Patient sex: M
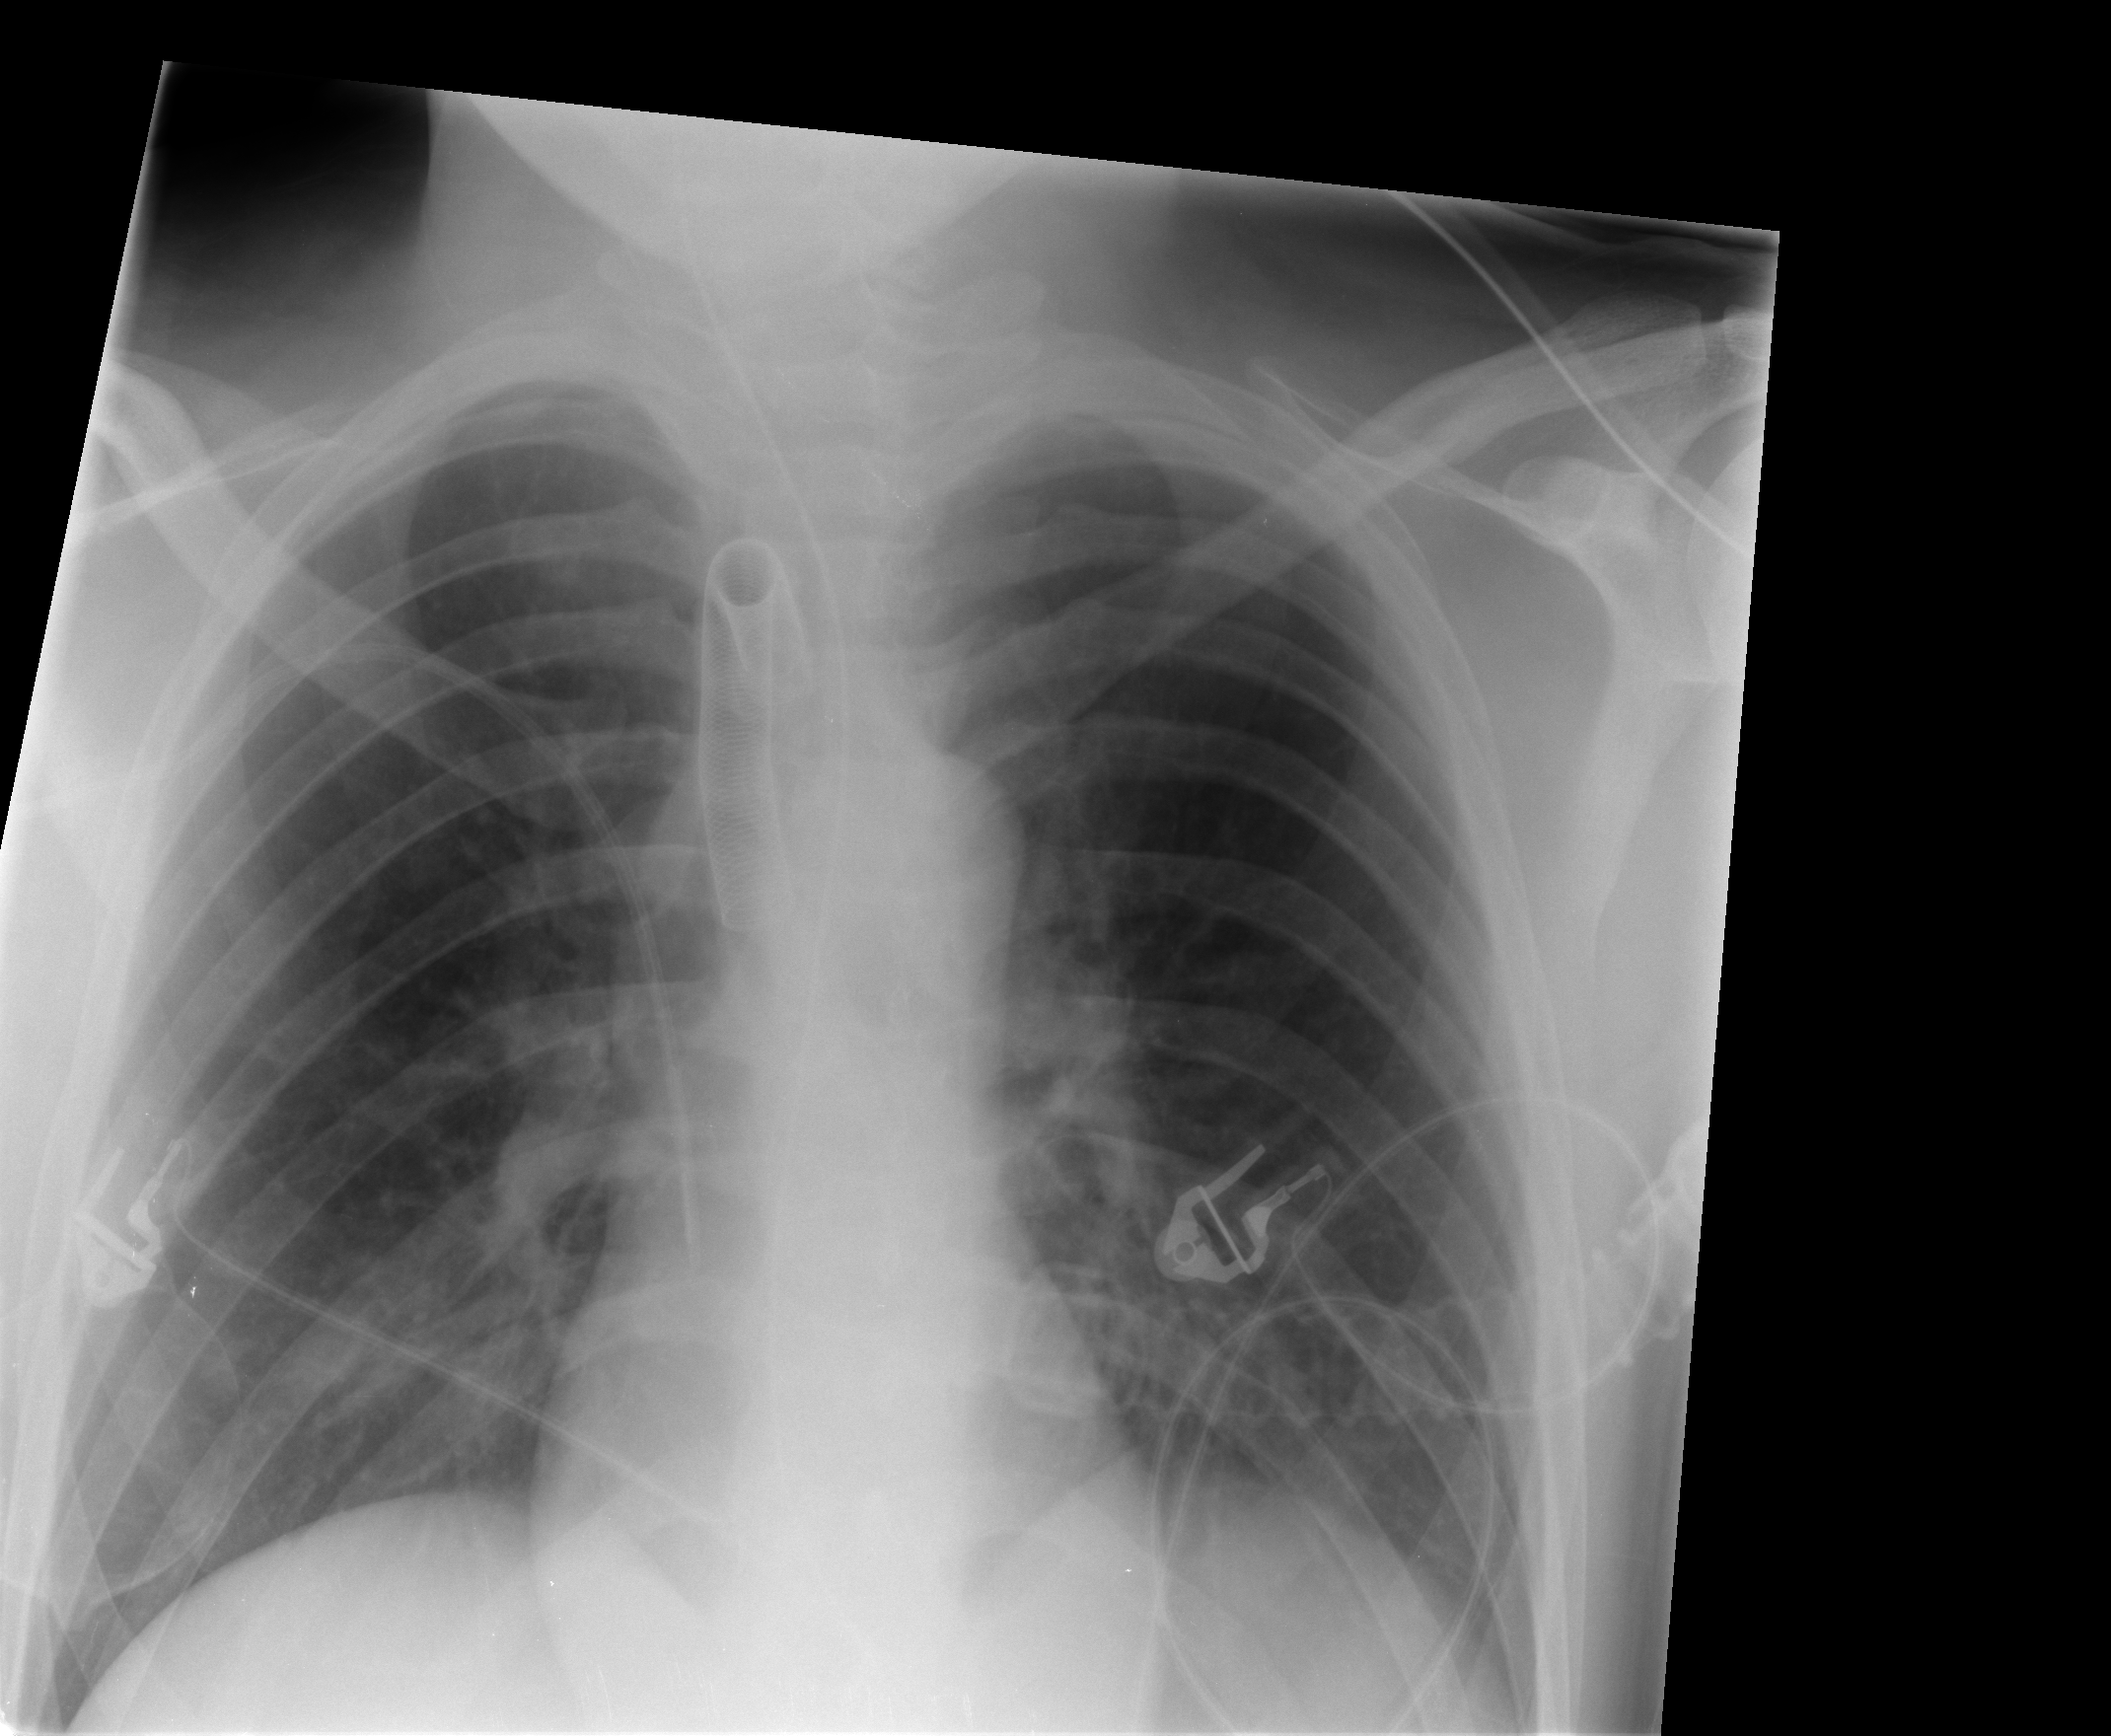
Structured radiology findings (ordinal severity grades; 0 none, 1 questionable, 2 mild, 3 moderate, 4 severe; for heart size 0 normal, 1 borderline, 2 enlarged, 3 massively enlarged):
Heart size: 0
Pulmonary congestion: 0
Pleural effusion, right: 0
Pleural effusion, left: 0
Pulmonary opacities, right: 2
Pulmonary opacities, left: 0
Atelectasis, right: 2
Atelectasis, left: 2